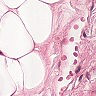
Metastatic tissue present: no